Question: I'm a new c# user, while creating Win-App I got error and I search here on Stackoverflow but couldn't fix my problem. I looked at <URL>

Error 1
'''
namespace WindowsApplication3
{
public partial class Form1 : Form
{
System.Net.Sockets.TcpClient clientSocket = new System.Net.Sockets.TcpClient();
public Form1()
{
InitializeComponent();
}
'''
I tried to rename my Form1 to something else but it gives me the same error.
I checked all the references and they seem to be in order.
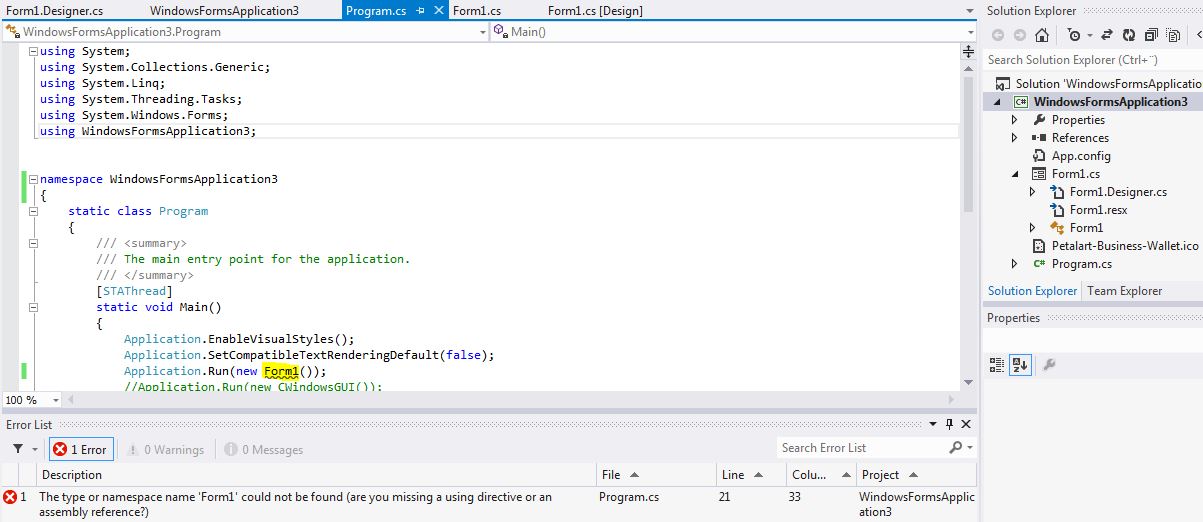
Answer: I suspect a namespace error.
Is the Form in a namespace called 'WindowsApplication3' and the Program class in a namespace called 'WindowsFormsApplication3' by any chance?
Ensure you are using the same namespace for both, or alternatively add a 'using' to Program.cs to specify the correct namespace.